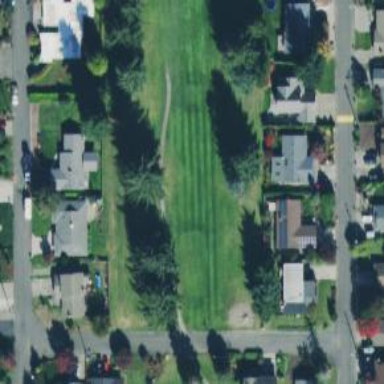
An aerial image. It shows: Path for both road and golf.